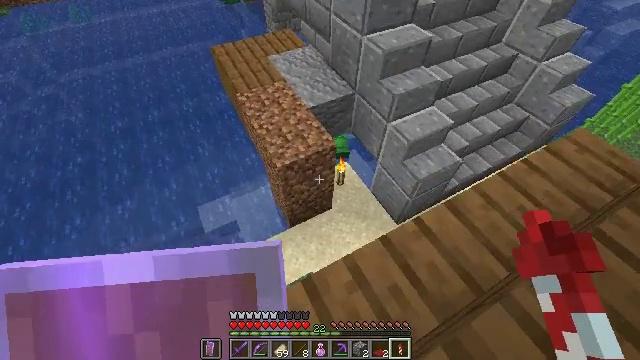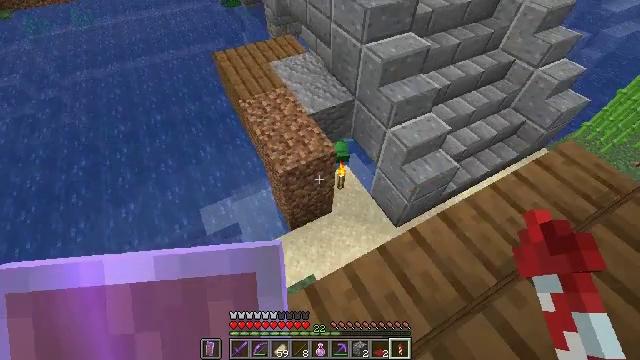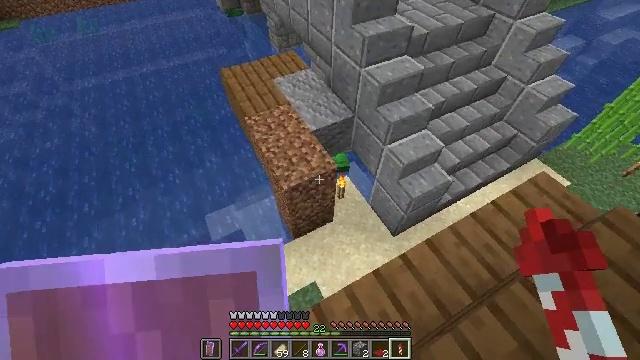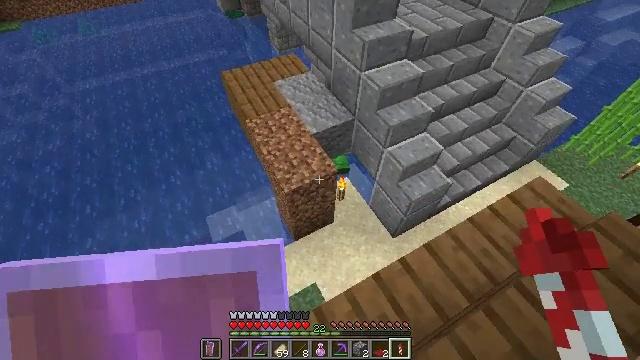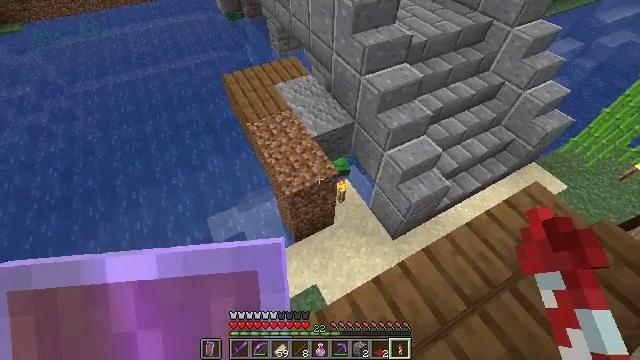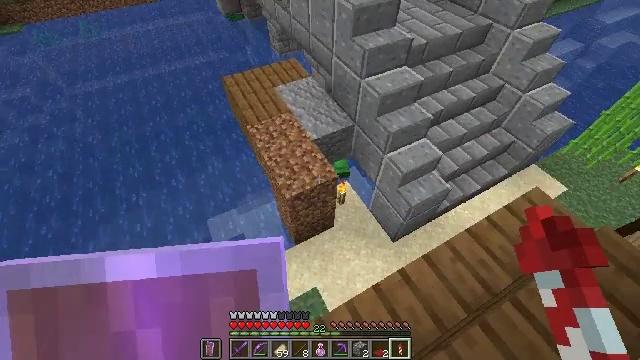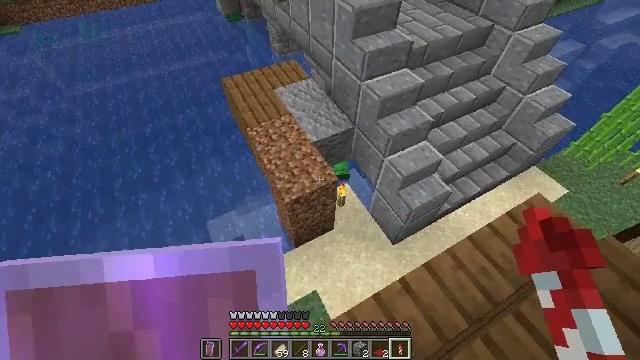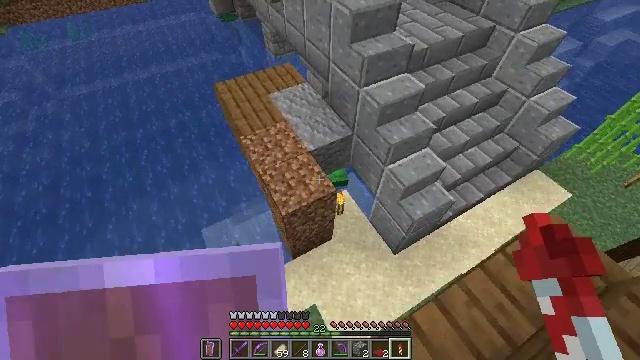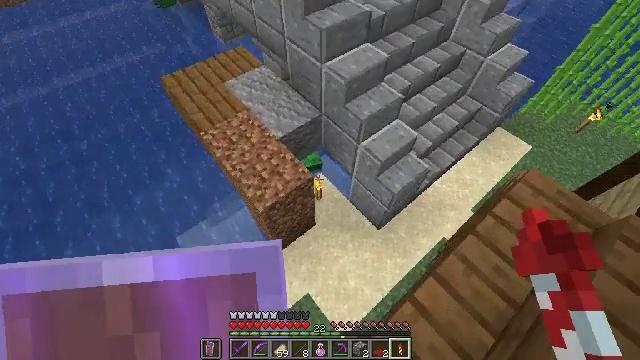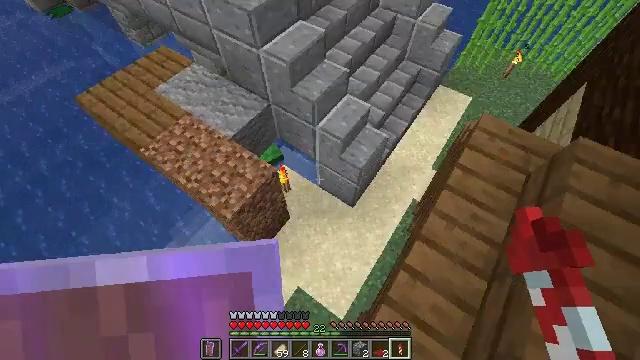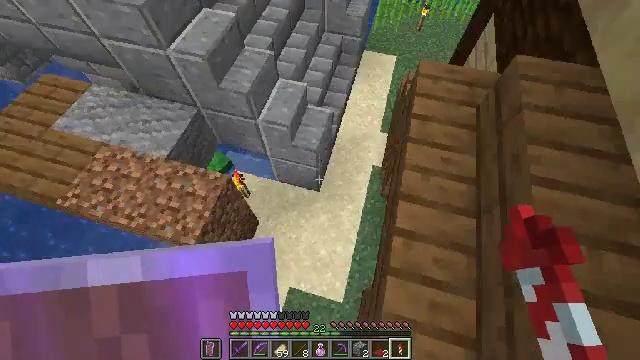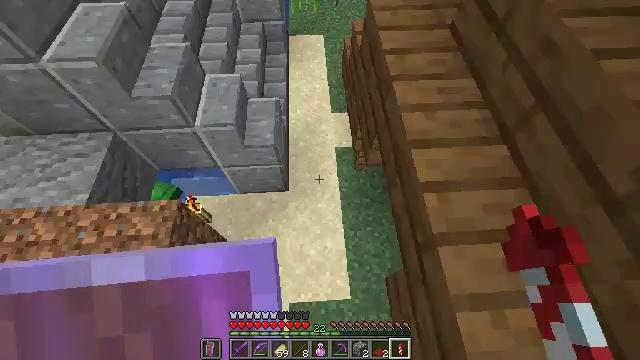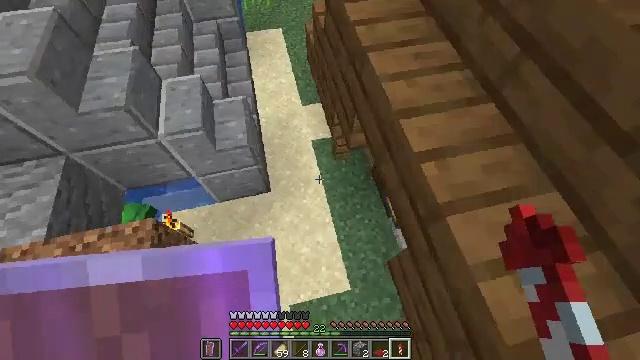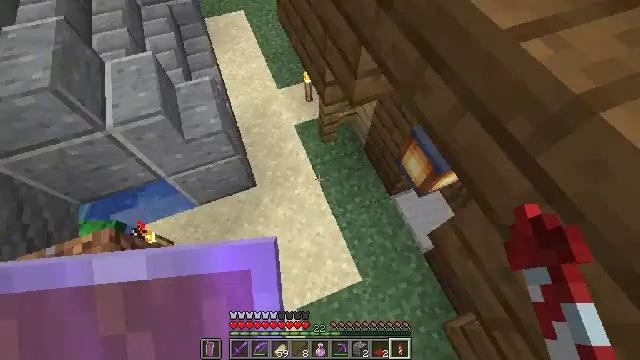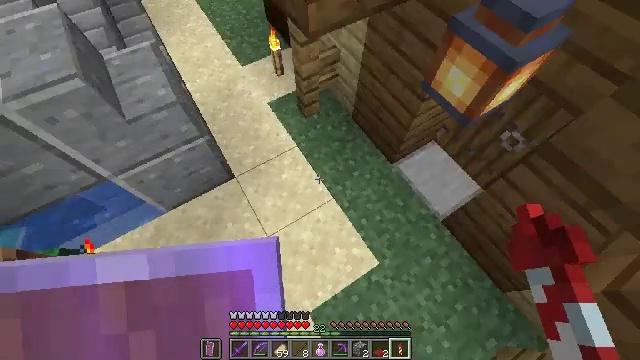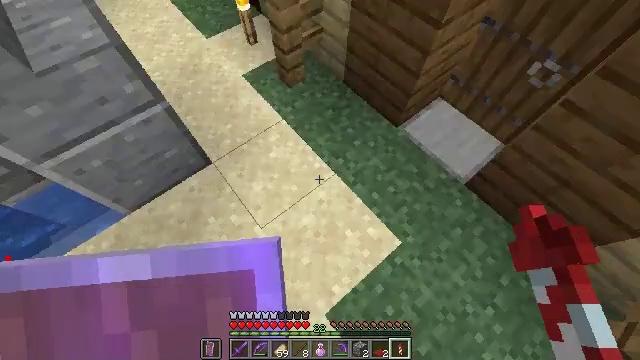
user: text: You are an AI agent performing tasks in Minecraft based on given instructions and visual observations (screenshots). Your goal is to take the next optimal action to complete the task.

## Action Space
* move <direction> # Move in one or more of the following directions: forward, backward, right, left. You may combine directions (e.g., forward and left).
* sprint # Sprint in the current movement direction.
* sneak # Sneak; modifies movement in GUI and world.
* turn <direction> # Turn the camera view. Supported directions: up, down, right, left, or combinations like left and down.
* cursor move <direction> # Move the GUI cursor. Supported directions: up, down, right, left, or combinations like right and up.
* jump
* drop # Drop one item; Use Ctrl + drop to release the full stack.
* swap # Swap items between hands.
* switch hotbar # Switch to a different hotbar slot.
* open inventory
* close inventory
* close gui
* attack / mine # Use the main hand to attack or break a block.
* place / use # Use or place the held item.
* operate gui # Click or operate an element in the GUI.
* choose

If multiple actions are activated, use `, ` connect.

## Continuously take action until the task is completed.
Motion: motion action
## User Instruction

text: Collect spruce leaves for landscaping.
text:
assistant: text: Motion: no_op
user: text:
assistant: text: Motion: no_op
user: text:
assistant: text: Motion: no_op
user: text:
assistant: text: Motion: no_op
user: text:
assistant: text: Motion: move forward
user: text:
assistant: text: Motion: move forward
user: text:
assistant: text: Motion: move forward
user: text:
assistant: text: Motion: move forward and move left, turn right and down
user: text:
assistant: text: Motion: move forward and move left, turn right and down
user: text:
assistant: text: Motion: move forward and move left, turn right and down
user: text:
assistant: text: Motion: move forward and move left, turn right
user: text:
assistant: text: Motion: move forward and move left, turn right
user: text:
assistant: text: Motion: move forward and move left, turn right
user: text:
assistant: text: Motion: move left, turn right
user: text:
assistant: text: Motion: turn right
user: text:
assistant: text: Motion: turn right
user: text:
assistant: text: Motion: turn right
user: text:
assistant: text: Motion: turn right and up
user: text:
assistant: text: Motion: turn right and up
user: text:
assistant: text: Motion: turn right and up
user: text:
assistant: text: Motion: turn right and up
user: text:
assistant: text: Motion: turn right and up
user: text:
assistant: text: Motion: turn right and up
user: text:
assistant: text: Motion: move forward, turn up
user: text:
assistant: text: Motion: move forward
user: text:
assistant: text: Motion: move forward, turn left
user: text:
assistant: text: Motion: move forward
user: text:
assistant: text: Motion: move forward, turn left
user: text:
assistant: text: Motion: move forward, turn left
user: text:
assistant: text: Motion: move forward